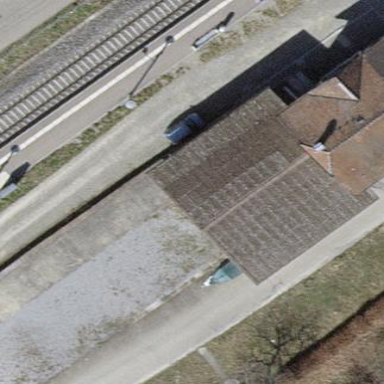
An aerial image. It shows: Train station building.